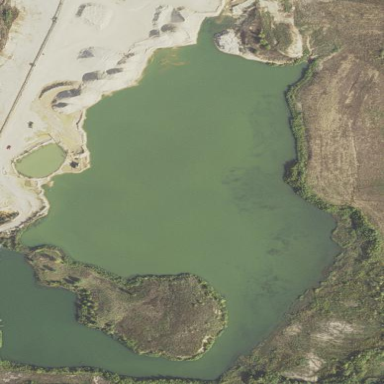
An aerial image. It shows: Peaceful pond surrounded by nature.